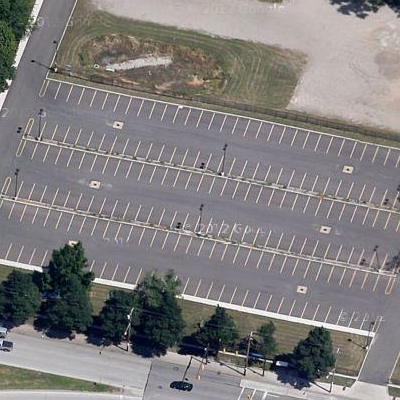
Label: Parking